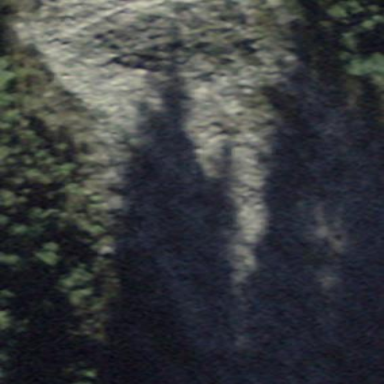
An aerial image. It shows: Natural scree.